Interaction volume radius: 10 \u00c5
Interaction volume height: 30 \u00c5
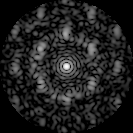
Disorder parameter: 0.6873